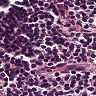
Metastatic tissue present: no